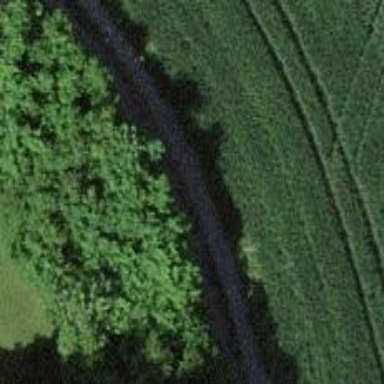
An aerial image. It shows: Agricultural track with grade 2 tracktype suitable for agricultural vehicles.